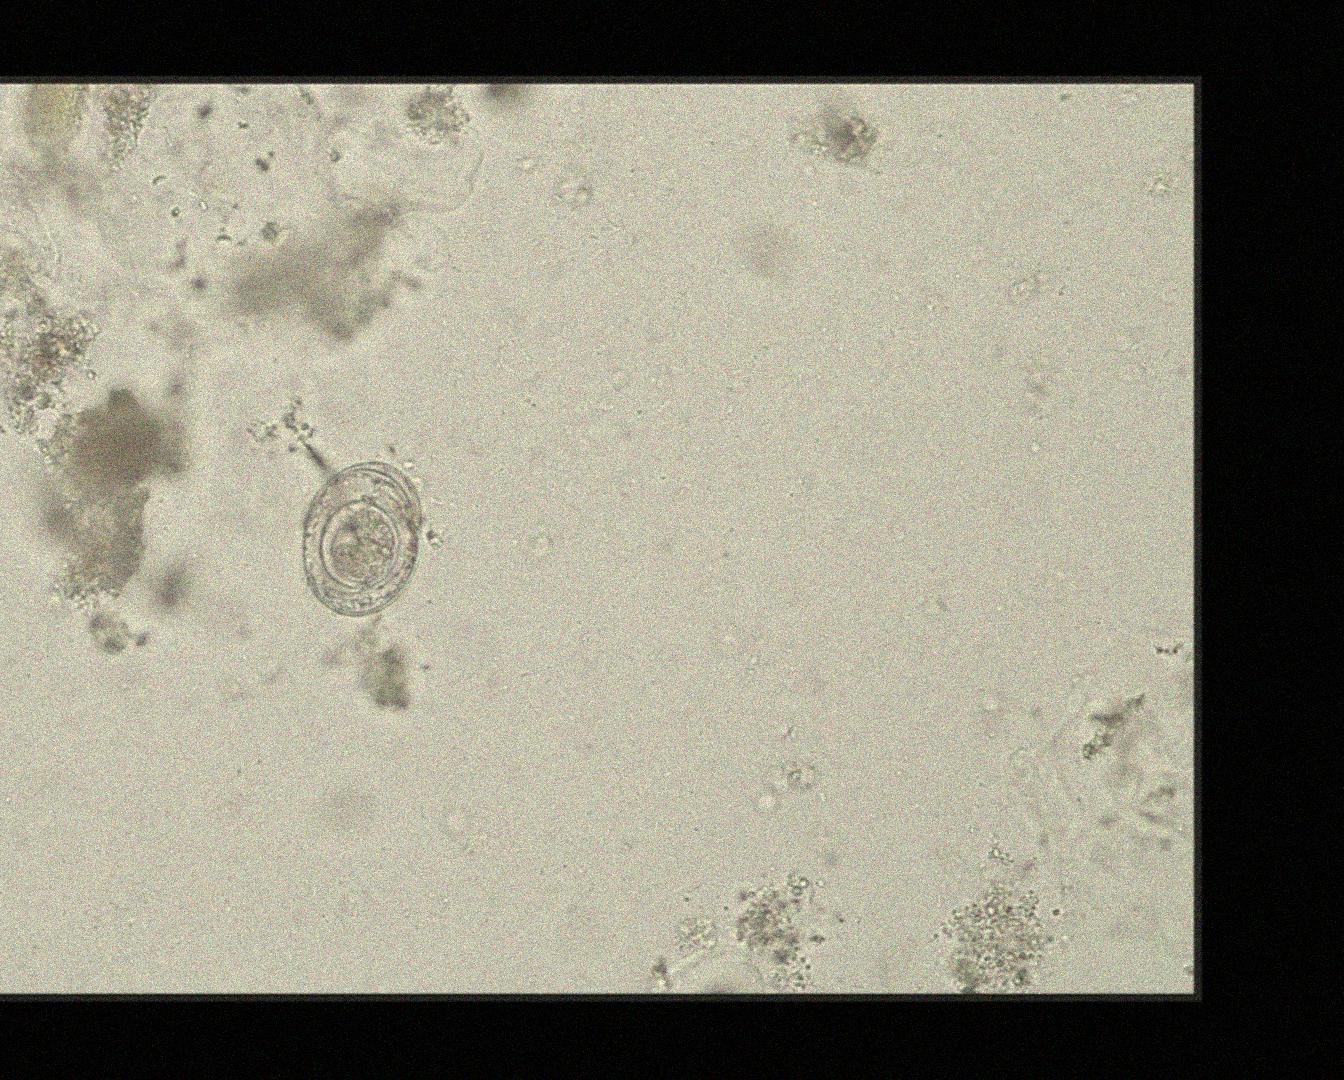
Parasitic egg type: Hymenolepis nana